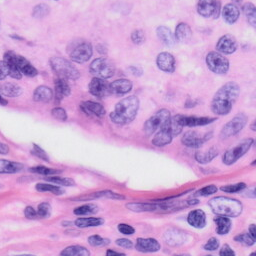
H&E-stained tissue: Skin